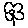
Label: flower